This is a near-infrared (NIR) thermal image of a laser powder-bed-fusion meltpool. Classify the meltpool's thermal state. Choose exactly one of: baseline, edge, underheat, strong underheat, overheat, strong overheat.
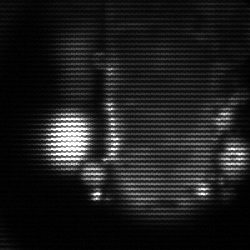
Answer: strong underheat